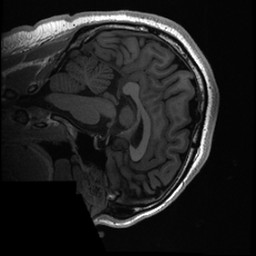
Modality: T1w
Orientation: sagittal
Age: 27
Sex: male